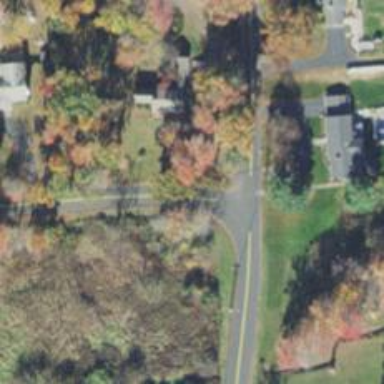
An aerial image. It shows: Tertiary road.